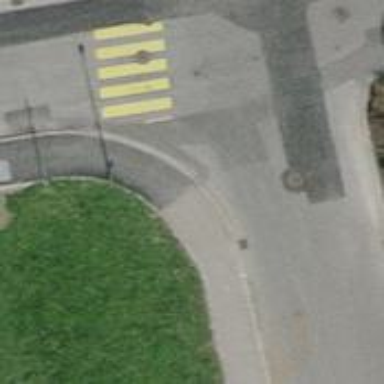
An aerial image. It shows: Asphalt sidewalk.